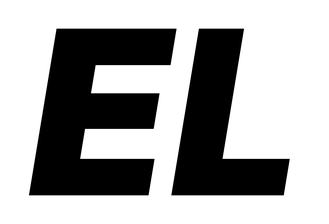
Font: Inter-Italic_Black_Italic